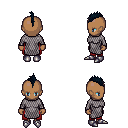
a pixel art fantasy rpg character, female body template, human, dark skin, chain mail, red pants, raven mohawk hairstyle, metal boots, four views (front, back, left, right), 2x2 character sprite sheet, small pixel art, hard edges, no anti-aliasing